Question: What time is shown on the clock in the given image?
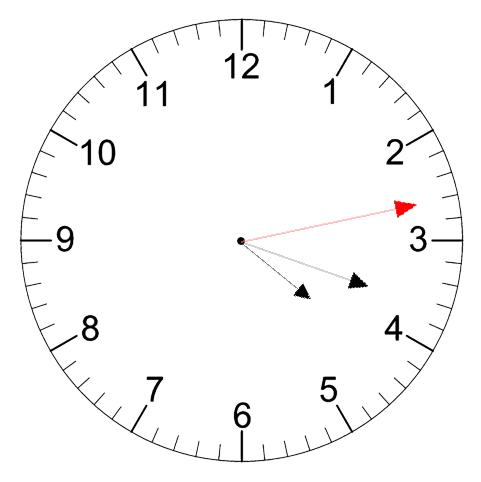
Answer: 04:18:13